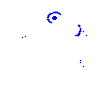
Particle: pion